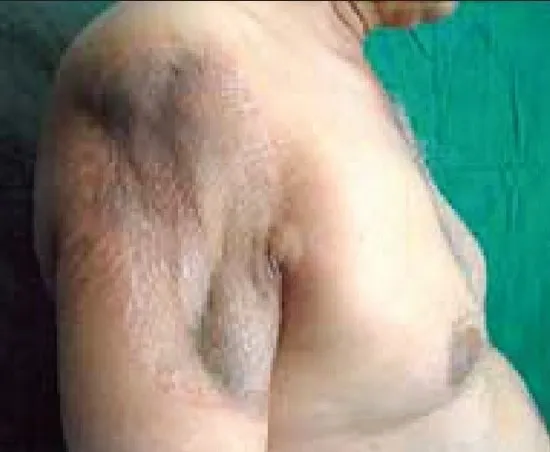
The clinical appearance of the shoulder of the patient 21 months after the operation.
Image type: medical_photograph (other_medical_photograph)